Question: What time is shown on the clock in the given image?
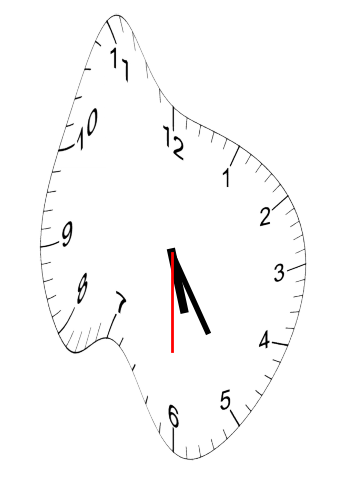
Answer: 05:24:30